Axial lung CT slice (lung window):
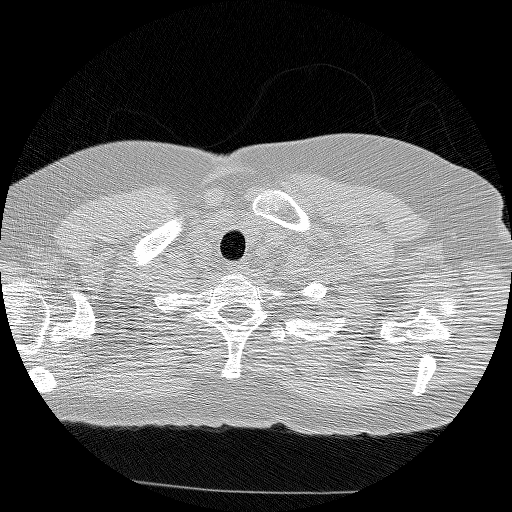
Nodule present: no